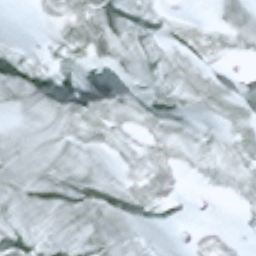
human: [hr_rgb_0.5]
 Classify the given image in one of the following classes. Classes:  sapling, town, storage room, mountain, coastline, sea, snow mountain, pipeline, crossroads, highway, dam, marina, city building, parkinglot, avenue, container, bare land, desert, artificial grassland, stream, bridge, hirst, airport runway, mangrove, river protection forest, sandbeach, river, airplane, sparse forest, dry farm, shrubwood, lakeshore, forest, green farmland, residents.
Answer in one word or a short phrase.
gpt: snow mountain